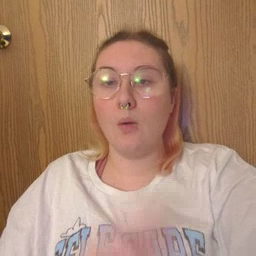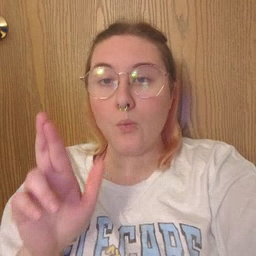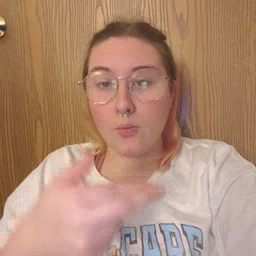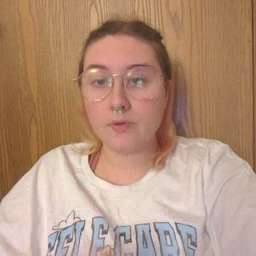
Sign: room